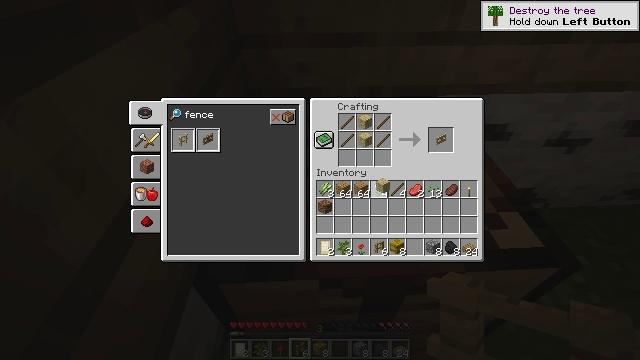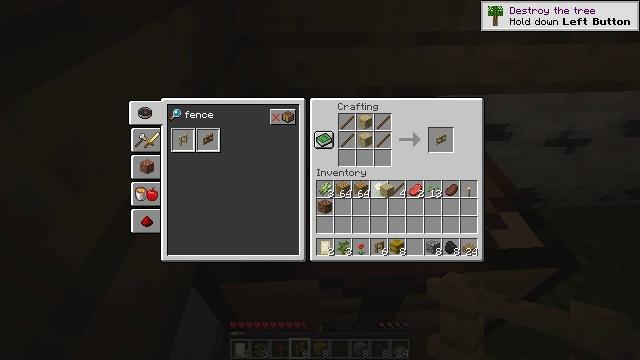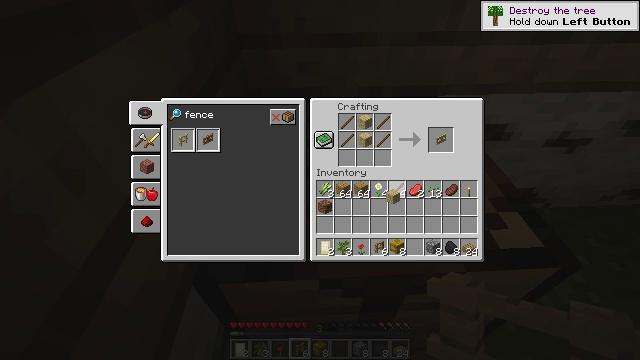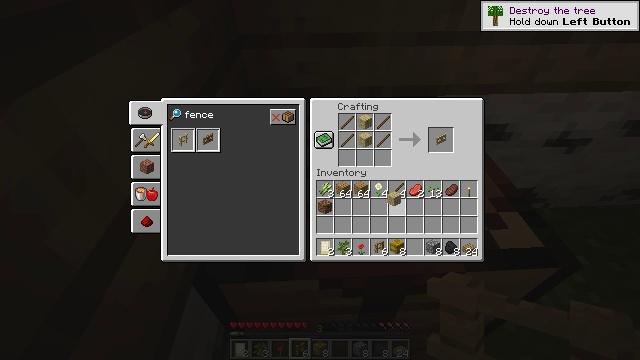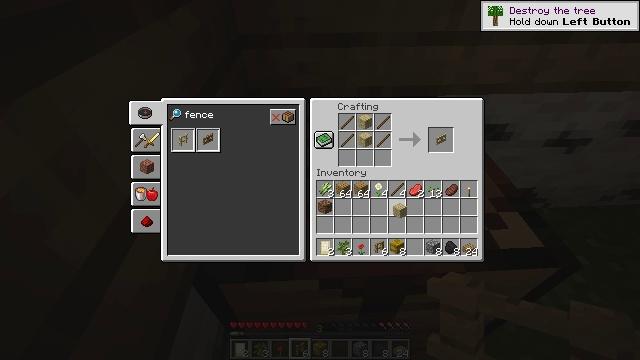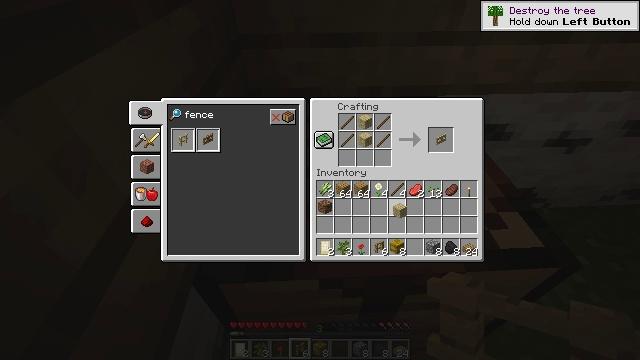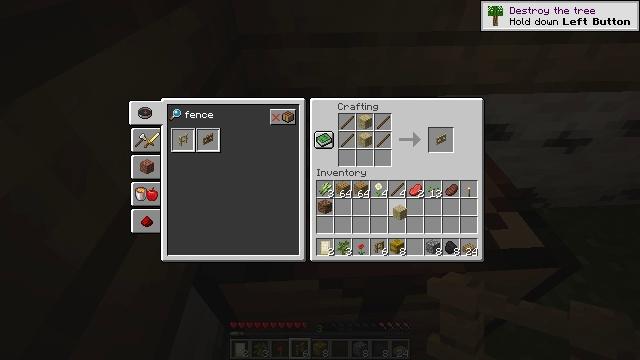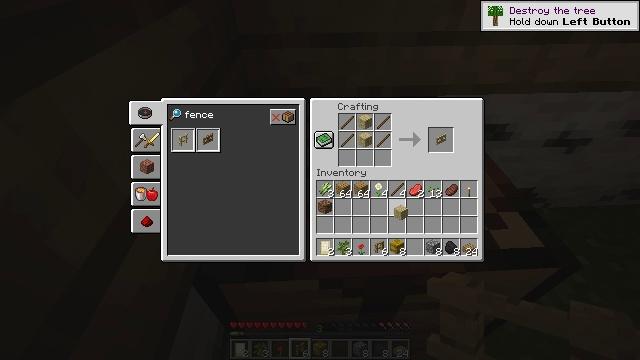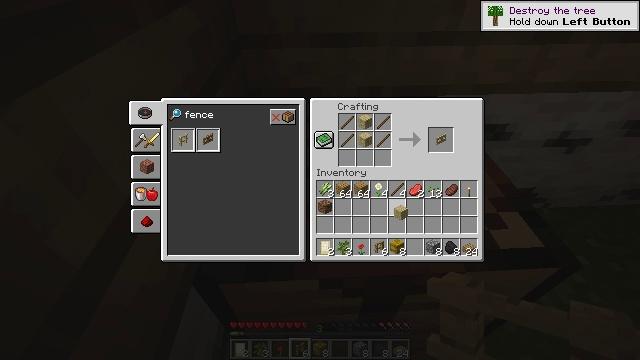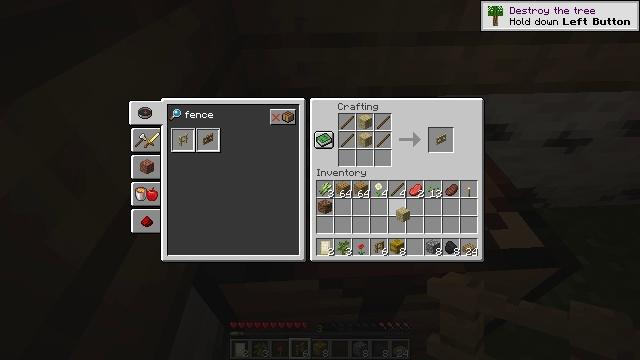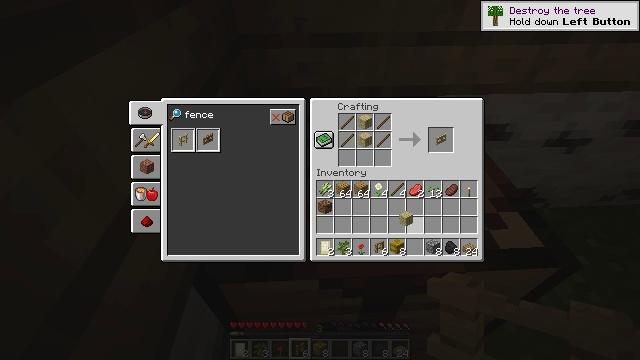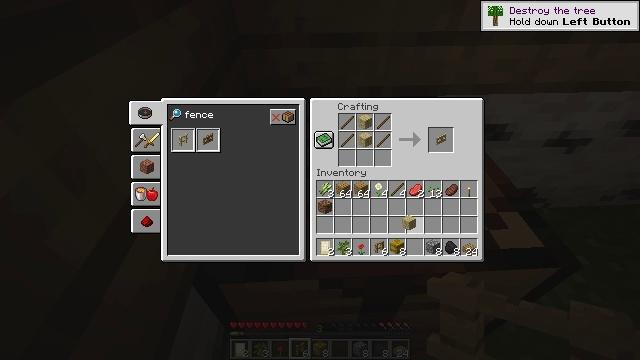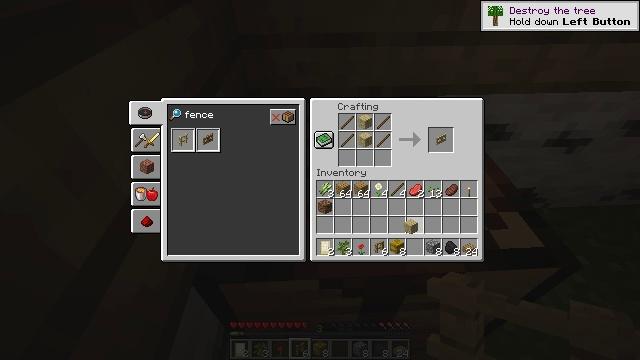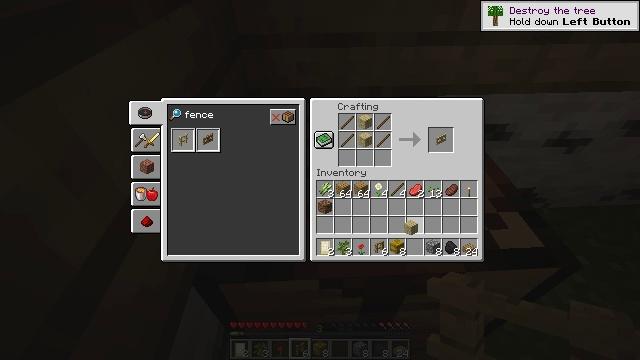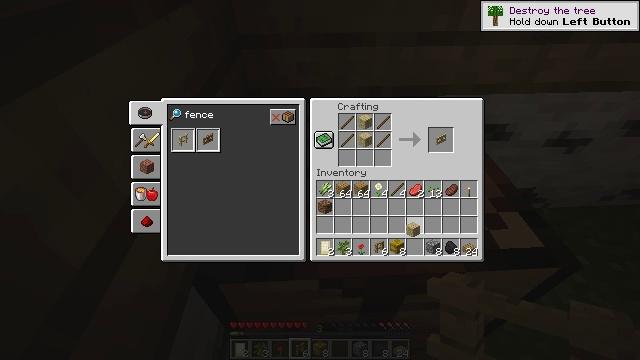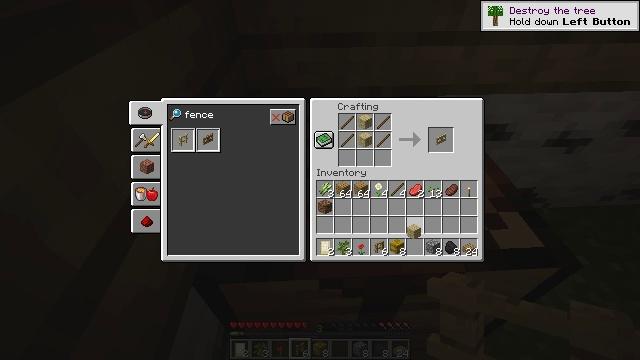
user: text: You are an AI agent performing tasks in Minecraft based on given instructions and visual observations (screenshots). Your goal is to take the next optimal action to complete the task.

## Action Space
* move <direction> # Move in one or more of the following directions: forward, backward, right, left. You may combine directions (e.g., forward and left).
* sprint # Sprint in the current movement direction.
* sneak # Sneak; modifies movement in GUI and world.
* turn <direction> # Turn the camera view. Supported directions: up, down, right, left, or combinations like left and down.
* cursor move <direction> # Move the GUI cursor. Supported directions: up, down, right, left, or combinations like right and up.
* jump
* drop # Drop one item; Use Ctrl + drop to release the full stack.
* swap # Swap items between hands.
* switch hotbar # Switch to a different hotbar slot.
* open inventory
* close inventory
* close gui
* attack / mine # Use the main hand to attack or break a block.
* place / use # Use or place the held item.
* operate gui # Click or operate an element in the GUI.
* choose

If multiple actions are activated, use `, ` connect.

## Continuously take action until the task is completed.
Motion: motion action
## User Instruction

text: Make sure to use birch planks in the crafting table to get a birch fence gate.
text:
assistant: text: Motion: no_op
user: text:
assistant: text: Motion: no_op
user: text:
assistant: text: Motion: no_op
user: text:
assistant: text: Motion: cursor move down
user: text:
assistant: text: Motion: no_op
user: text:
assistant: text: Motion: no_op
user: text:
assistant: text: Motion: no_op
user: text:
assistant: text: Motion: no_op
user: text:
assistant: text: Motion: no_op
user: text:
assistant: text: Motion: no_op
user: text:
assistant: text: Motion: no_op
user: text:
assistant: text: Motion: no_op
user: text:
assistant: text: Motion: no_op
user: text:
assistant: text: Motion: no_op
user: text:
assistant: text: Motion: no_op
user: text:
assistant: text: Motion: no_op
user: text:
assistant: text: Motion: no_op
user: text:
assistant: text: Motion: no_op
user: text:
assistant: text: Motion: no_op
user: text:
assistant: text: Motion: no_op
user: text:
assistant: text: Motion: operate gui
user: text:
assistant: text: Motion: operate gui
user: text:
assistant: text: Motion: no_op
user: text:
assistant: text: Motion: no_op
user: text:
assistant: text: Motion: no_op
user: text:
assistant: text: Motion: no_op
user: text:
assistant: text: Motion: cursor move right and up
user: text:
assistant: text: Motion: cursor move right and up
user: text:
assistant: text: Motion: cursor move right and up
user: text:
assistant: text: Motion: no_op